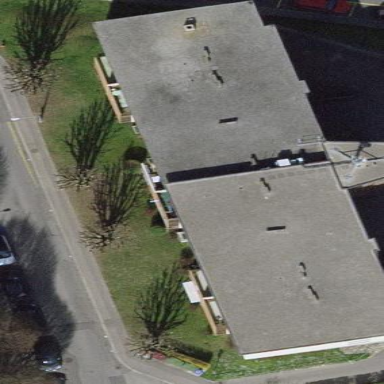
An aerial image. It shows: Flat-roofed apartment building.